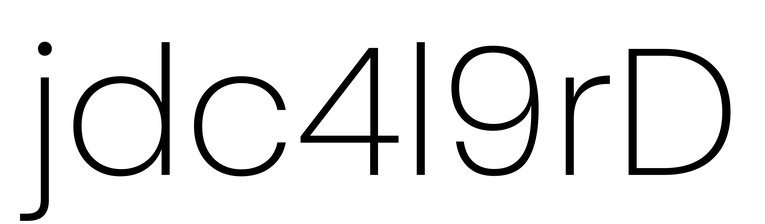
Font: Poppins-ExtraLight